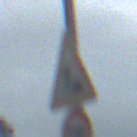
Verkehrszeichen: Arbeitsstelle
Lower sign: Geschwindigkeit110
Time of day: Midday
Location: Outdoor (Suburban)
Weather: Overcast
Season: NotSpecified
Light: Natural